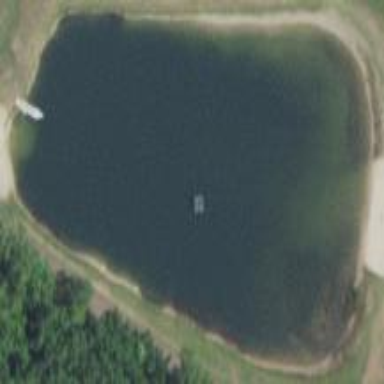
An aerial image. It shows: Pond with natural water.